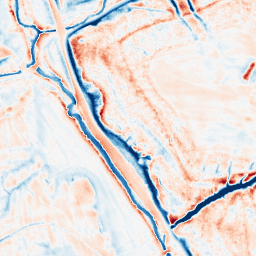
Category: edge_preserving
Decomposition family: anisotropic_diffusion
Decomposition parameters: iterations: 50
kappa: 100
gamma: 0.2
Upsampling method: cubic_catmull_rom
Upsampling parameters: scale: 2
Upsampling scale: 2